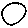
Label: circle